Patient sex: F
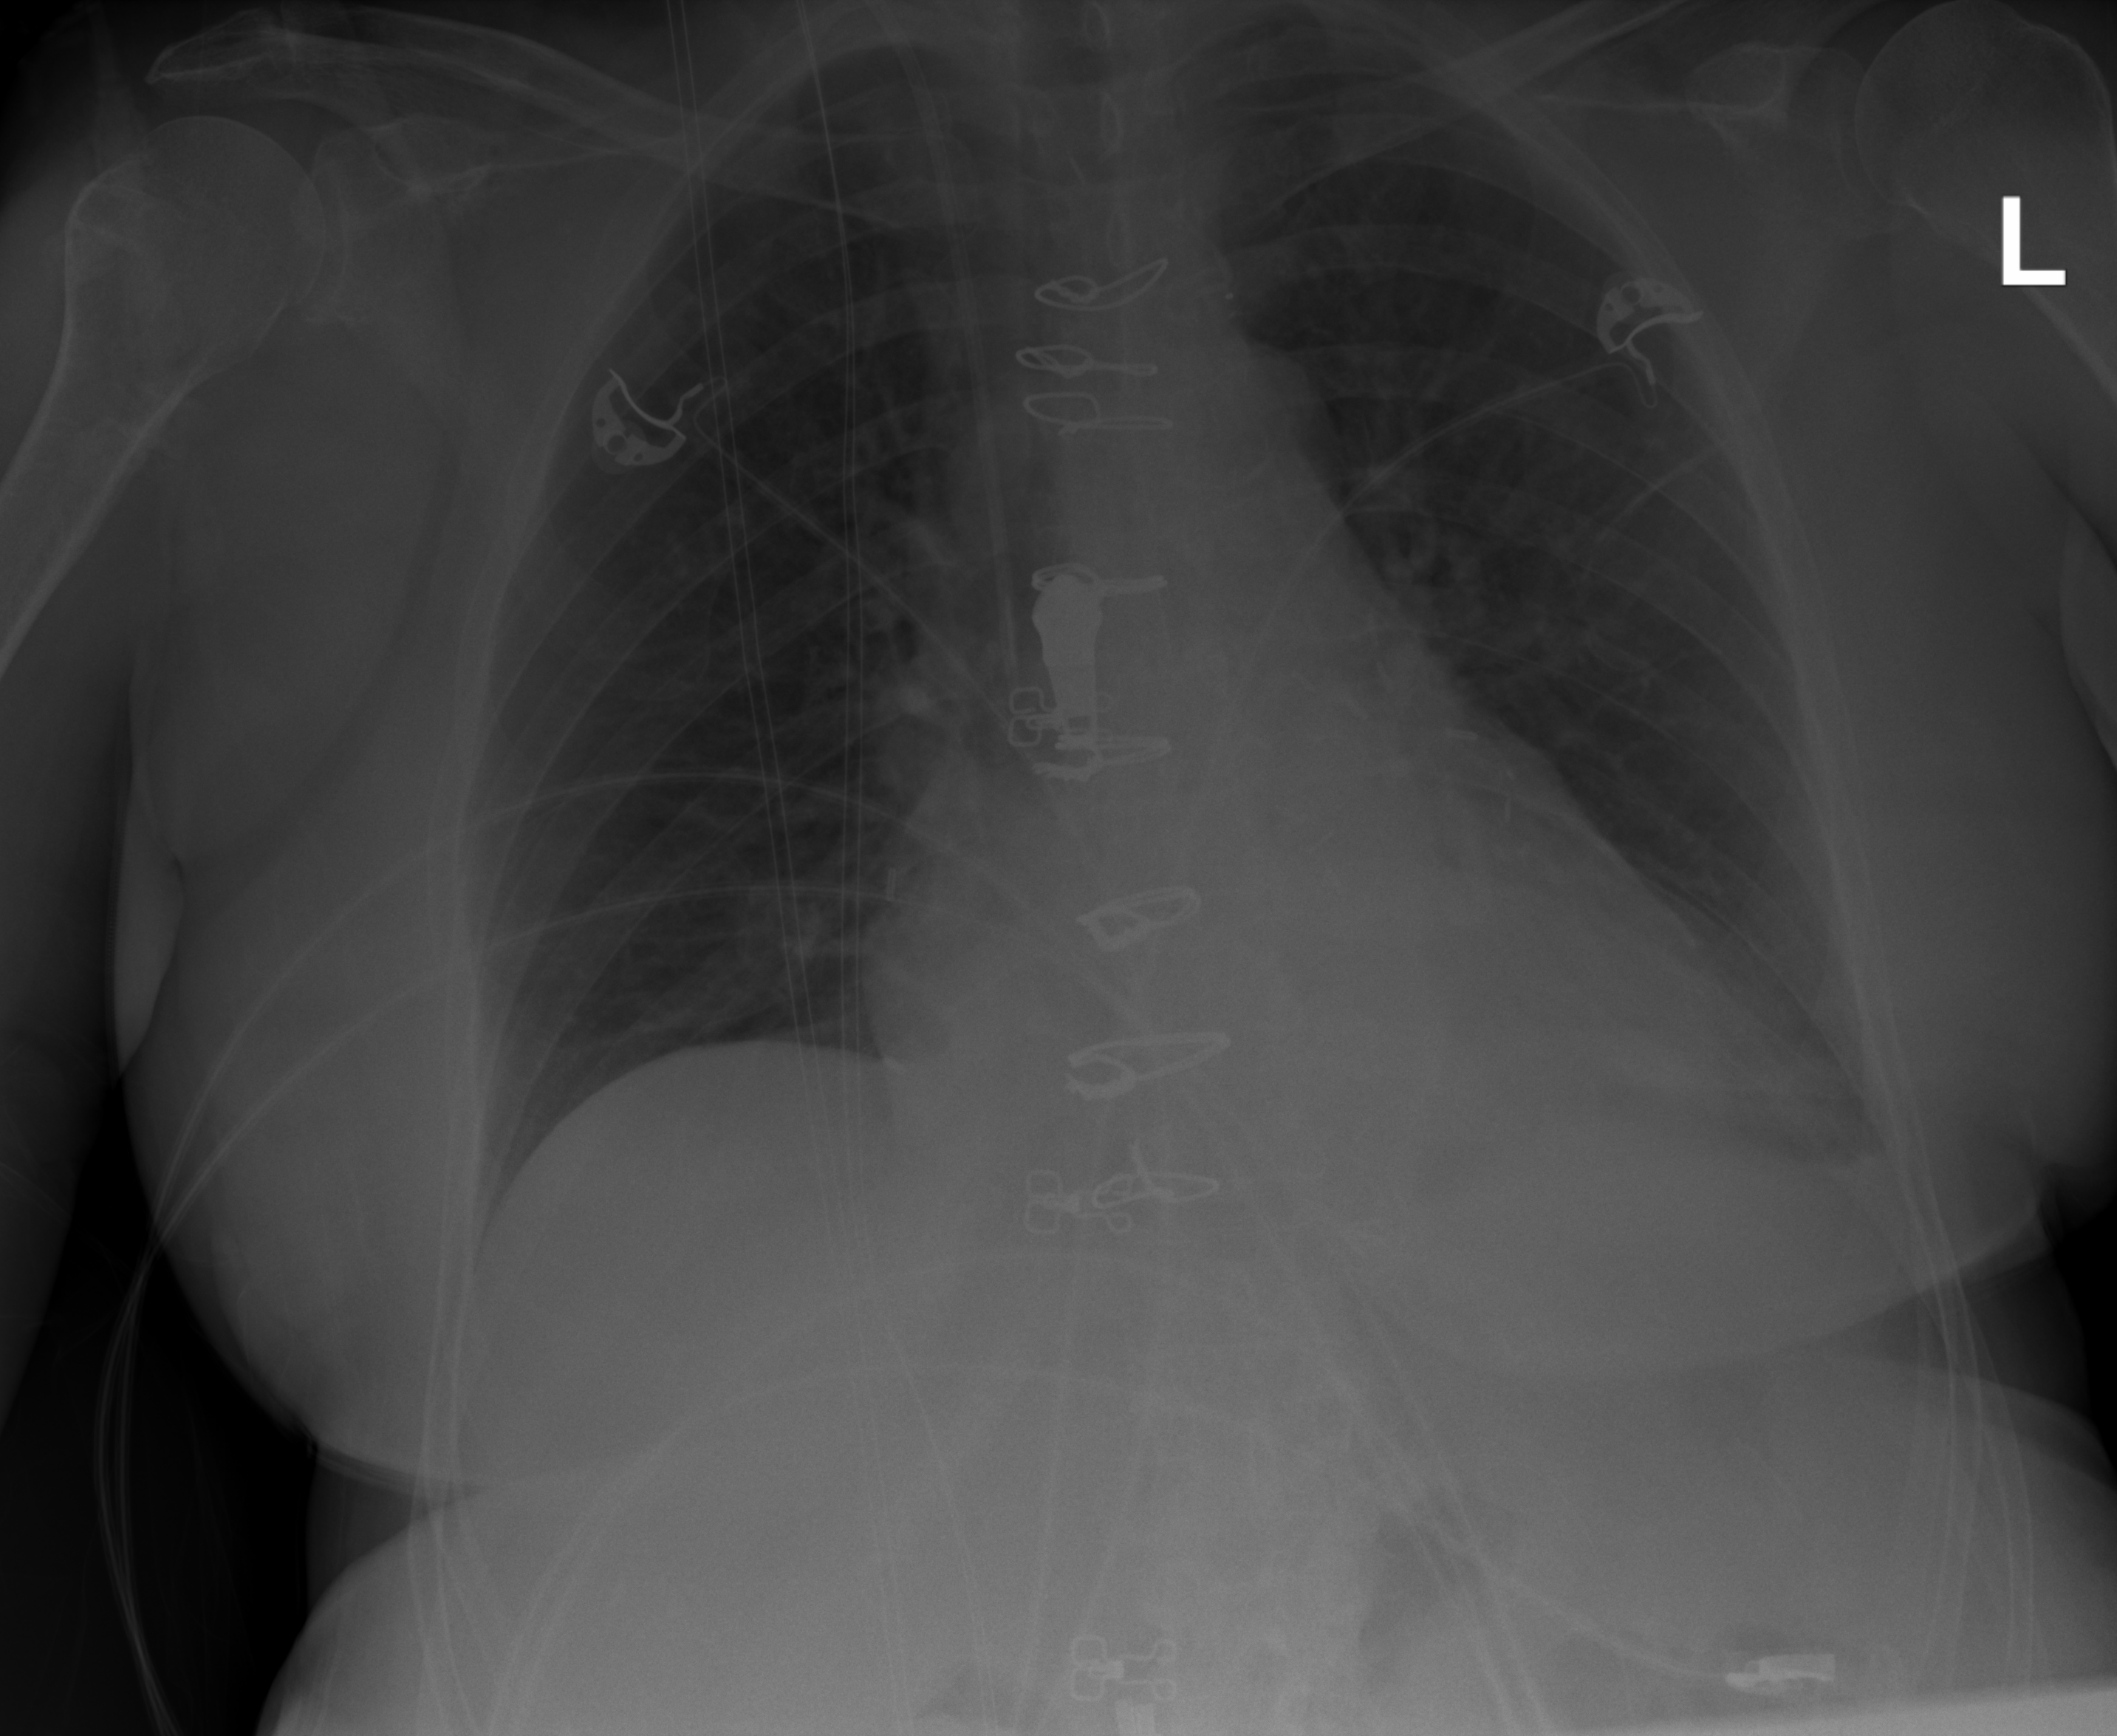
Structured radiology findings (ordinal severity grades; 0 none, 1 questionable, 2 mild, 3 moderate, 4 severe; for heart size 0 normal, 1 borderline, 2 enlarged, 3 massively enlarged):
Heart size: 1
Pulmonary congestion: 0
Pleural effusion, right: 1
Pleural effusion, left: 2
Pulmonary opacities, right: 0
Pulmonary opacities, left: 0
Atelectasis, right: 0
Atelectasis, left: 2